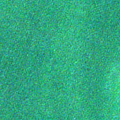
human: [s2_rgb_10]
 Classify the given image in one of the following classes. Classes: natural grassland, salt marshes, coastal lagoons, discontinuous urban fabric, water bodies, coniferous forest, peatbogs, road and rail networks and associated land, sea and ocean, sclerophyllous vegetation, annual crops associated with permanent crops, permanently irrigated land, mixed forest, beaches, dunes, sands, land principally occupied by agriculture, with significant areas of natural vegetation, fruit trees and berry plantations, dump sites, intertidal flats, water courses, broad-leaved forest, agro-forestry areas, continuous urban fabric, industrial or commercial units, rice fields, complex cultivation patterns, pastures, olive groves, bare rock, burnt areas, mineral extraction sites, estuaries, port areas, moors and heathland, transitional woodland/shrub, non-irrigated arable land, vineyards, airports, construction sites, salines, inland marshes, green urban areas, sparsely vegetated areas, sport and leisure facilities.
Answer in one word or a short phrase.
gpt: sea and ocean